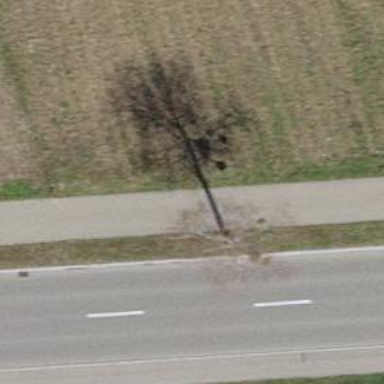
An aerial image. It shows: Avenue lined with broadleaved deciduous trees.